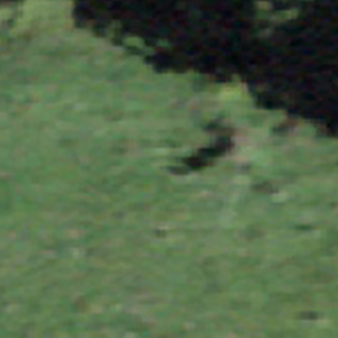
Label: other